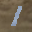
Label: 1